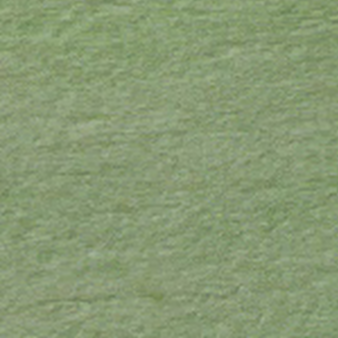
Label: other